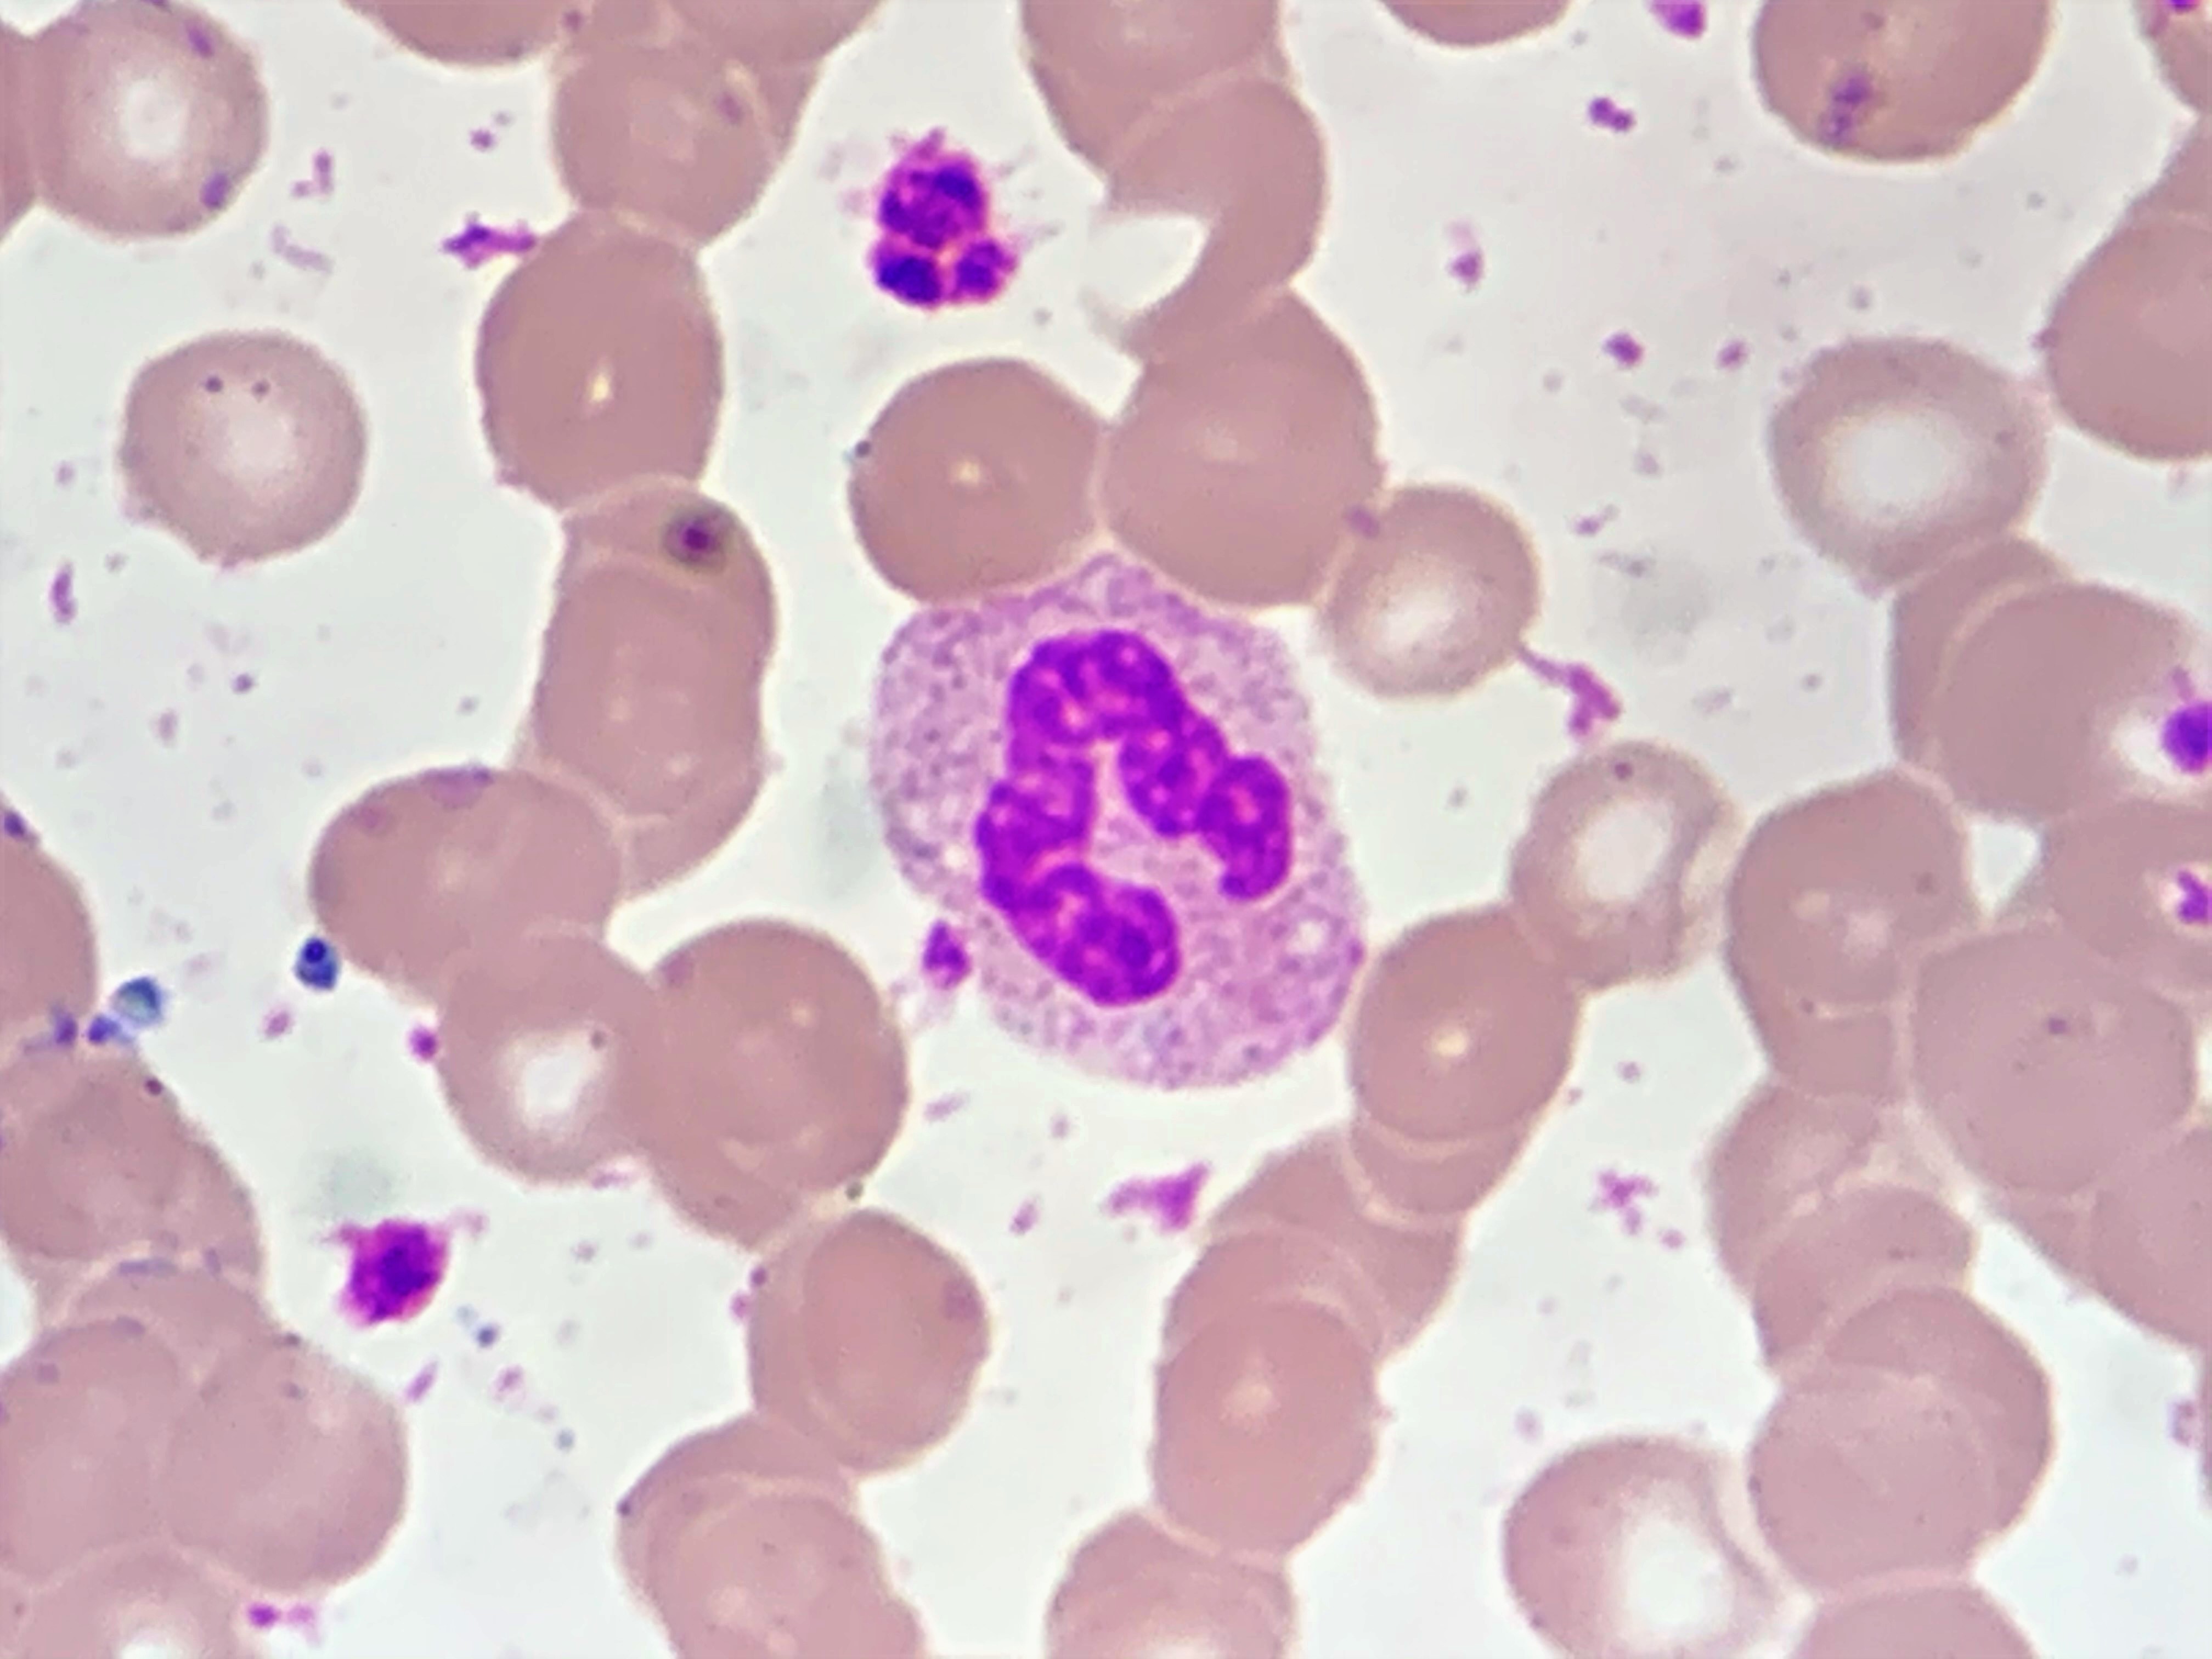
Cell type: NEUTROPHILS